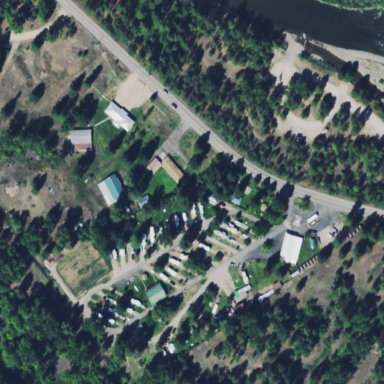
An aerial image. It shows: Caravan site for tourism.